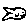
Label: fish